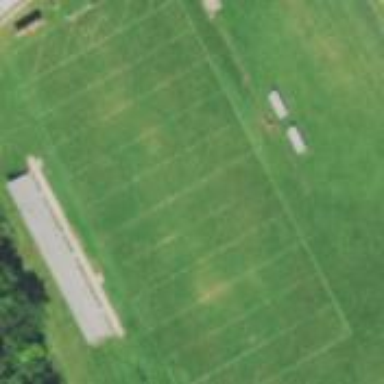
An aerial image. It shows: American football pitch for leisure and sport activities.